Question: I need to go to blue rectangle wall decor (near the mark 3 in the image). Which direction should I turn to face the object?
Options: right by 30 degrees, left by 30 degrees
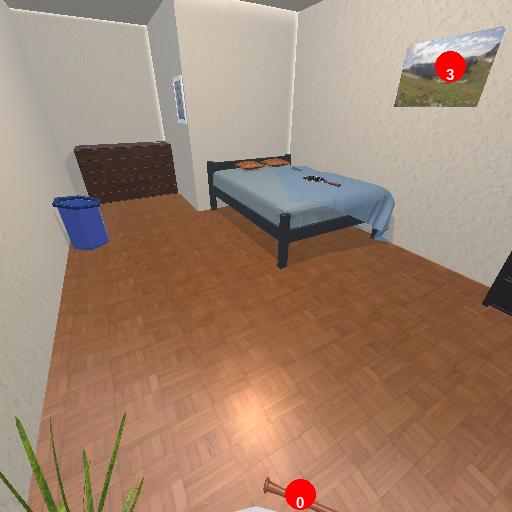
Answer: right by 30 degrees